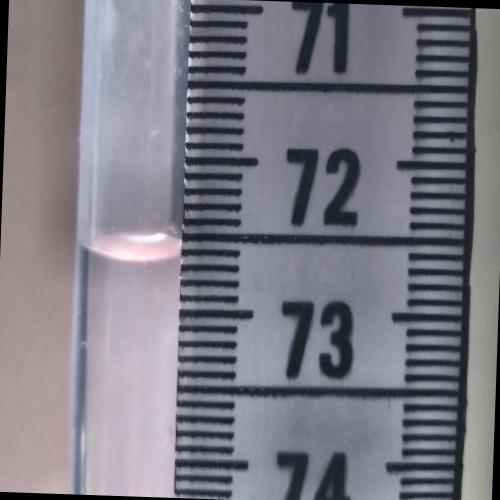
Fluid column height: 72.6 cm